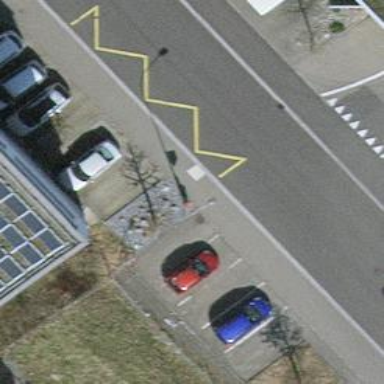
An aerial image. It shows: Bus stop with platform for public transport.